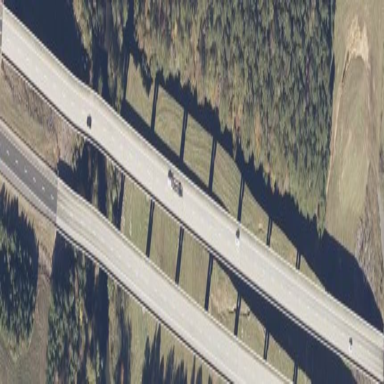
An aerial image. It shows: Bridge with beam structure.